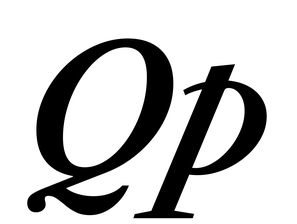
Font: LibreCaslonText-Italic_SemiBold_Italic